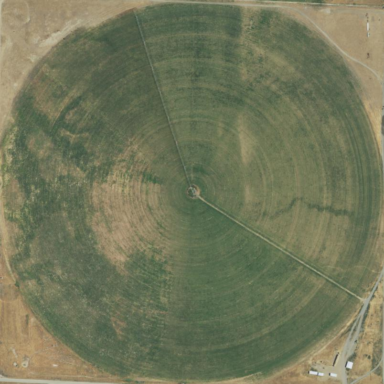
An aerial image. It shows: Farmland with pivot irrigation system.